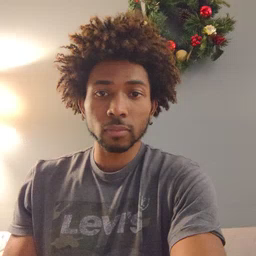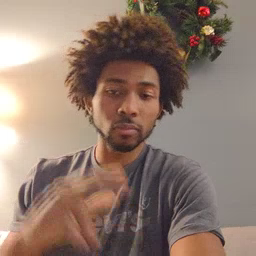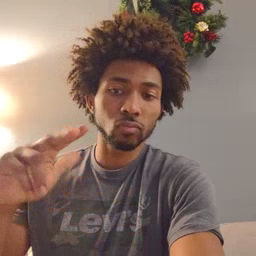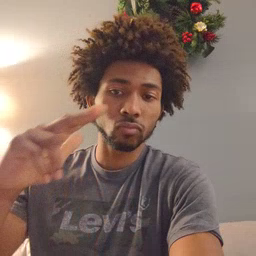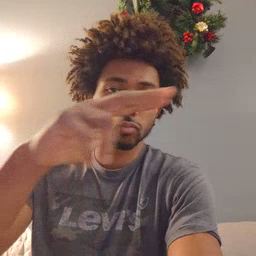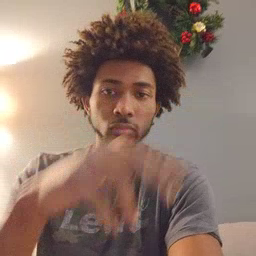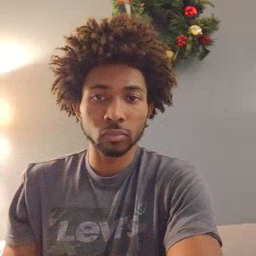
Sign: helicopter